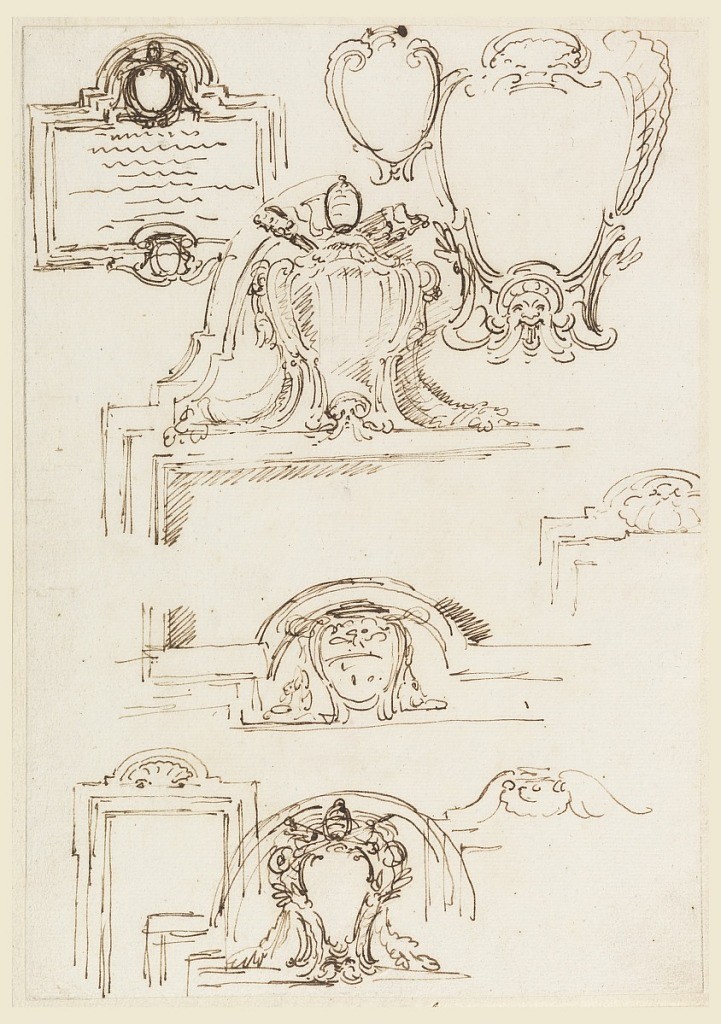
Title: Nine Sketches for Tablet Frames
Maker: Carlo Marchionni, Italian, 1702–1786
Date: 1740–58
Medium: Pen and sepia on laid paper
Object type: Drawing
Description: Three of the sketches refer to a tablet with coat-of-arms of Pope Benedict XIV (1740-58) and below those of a prelate. Two escutcheons; papal escutcheon for a frame; three frames with a shell in the center above.